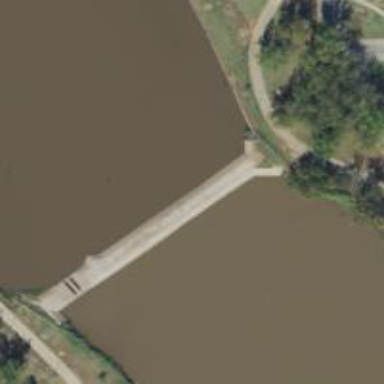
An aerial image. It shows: Dam along waterway.